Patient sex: F
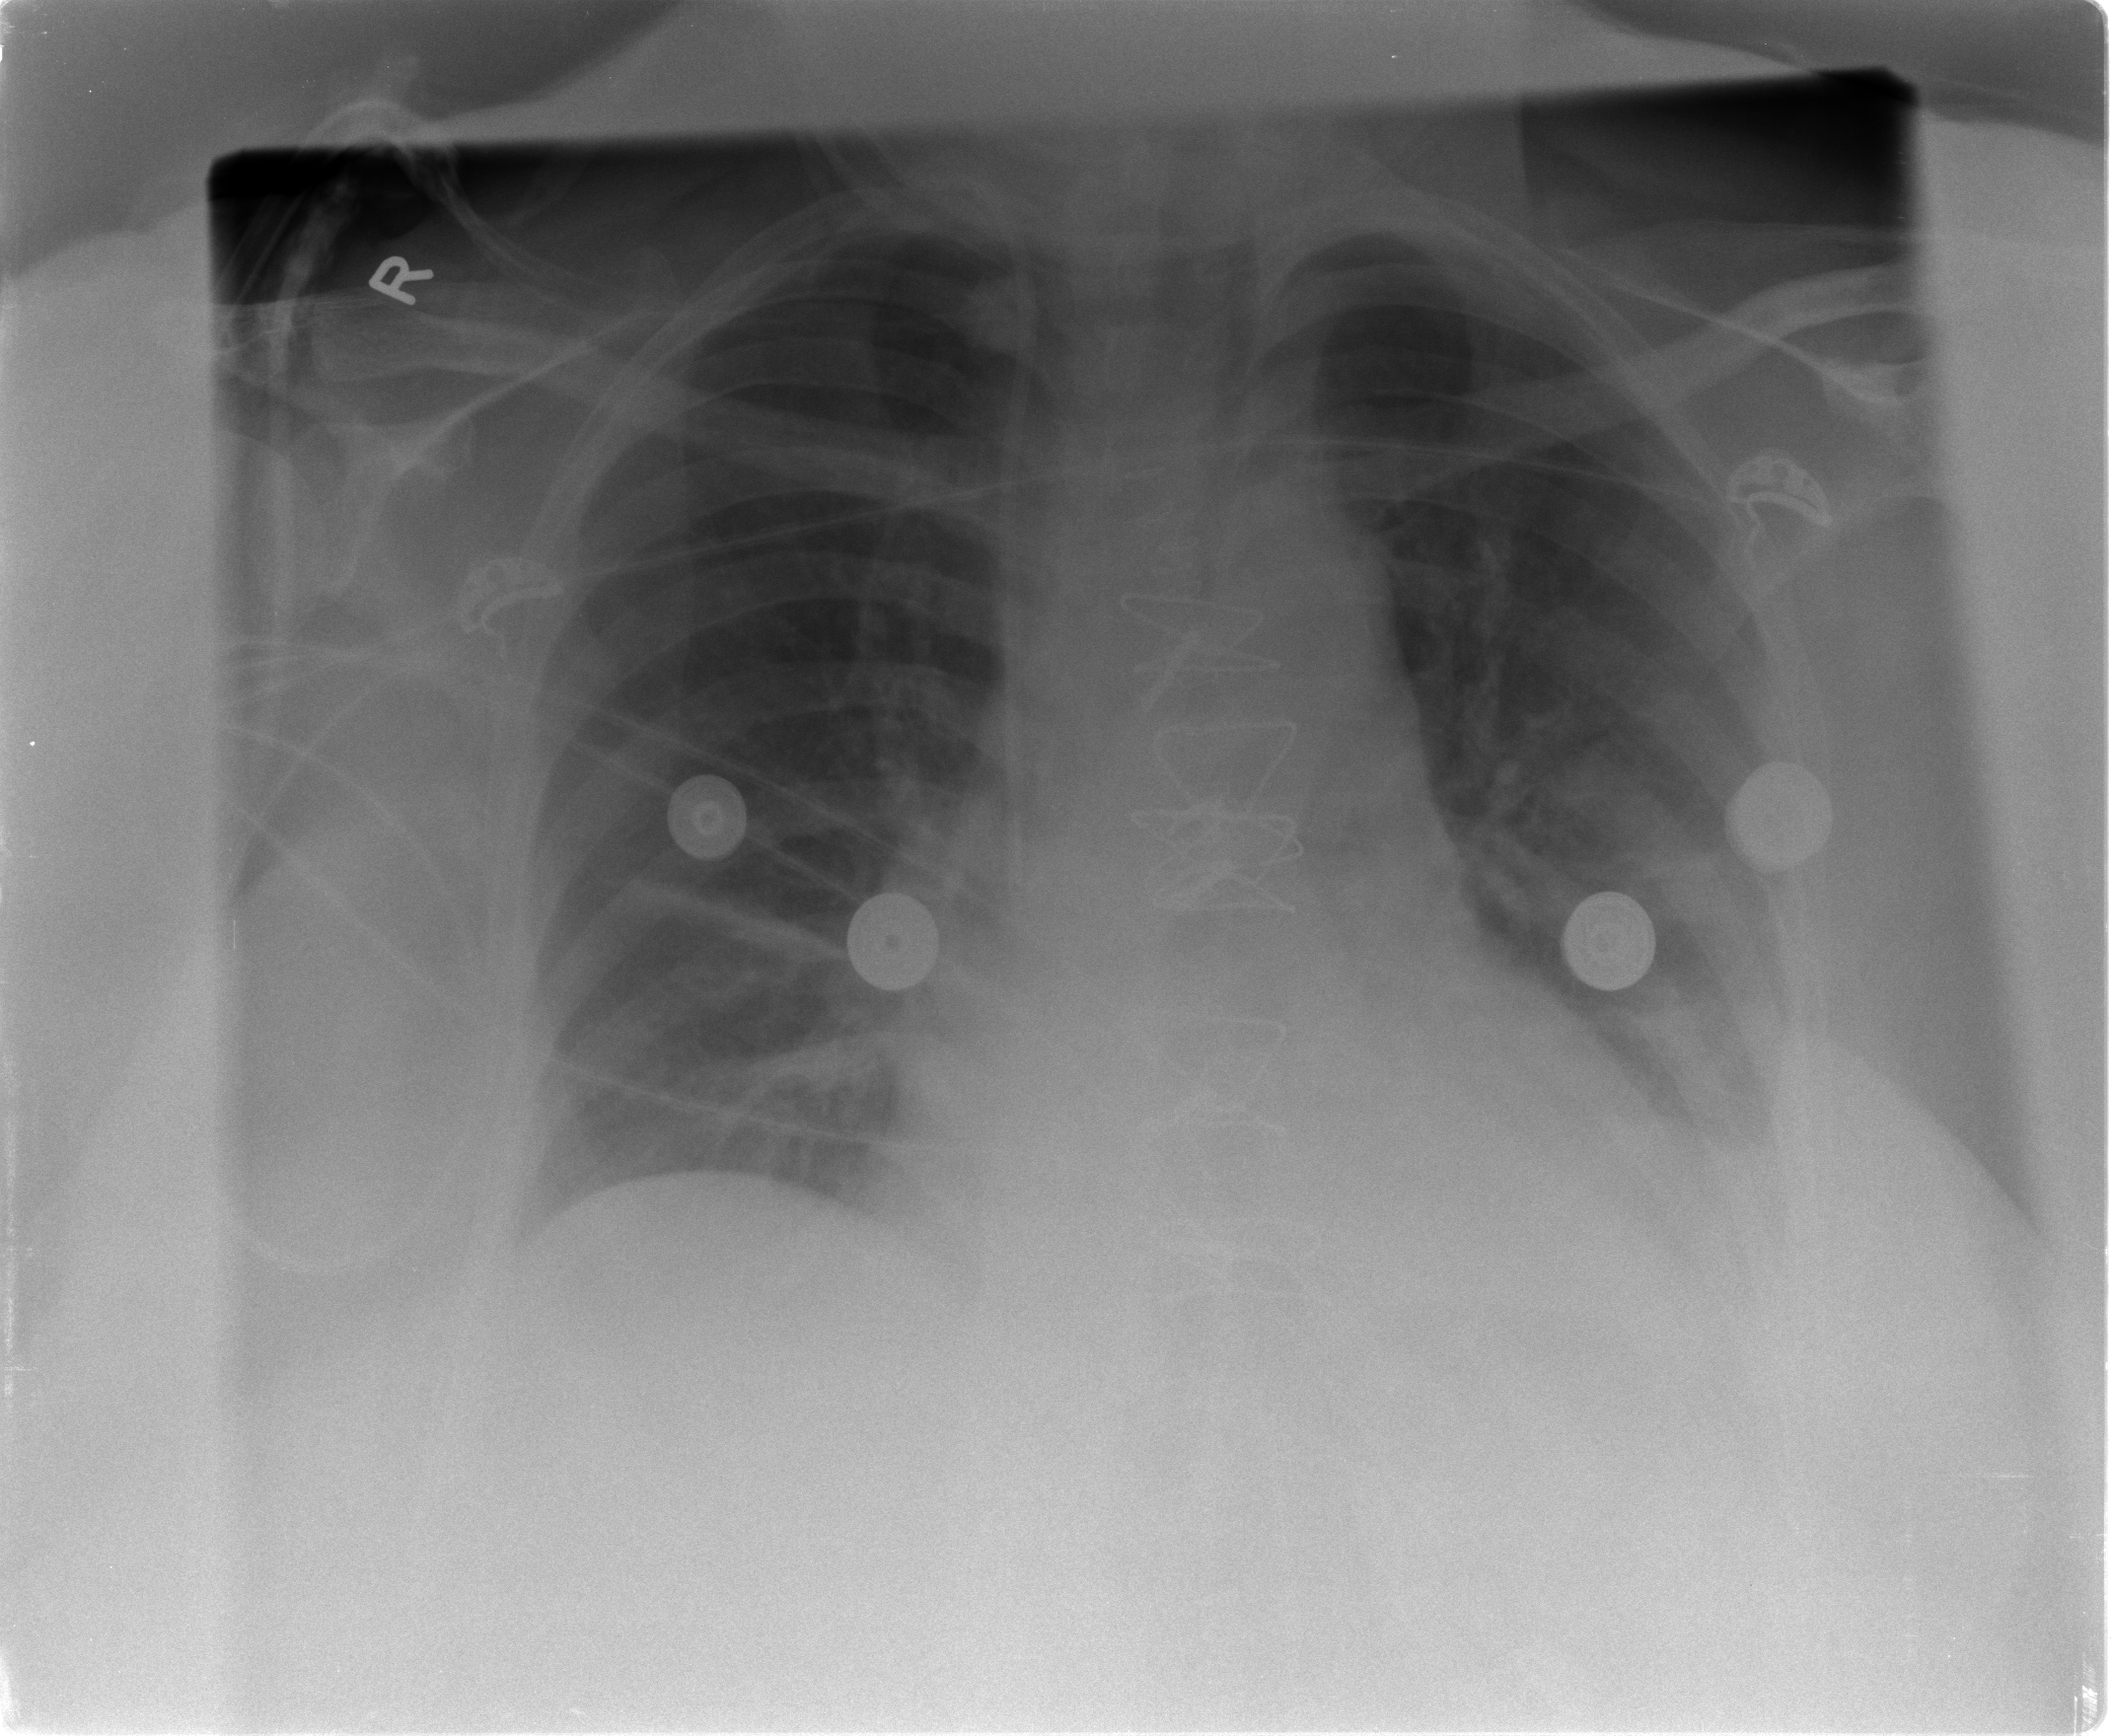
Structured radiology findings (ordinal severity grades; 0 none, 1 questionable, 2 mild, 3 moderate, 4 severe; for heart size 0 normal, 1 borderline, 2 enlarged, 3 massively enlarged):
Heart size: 2
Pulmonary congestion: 2
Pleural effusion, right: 1
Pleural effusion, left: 2
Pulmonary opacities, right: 0
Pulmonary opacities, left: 1
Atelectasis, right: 2
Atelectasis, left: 2